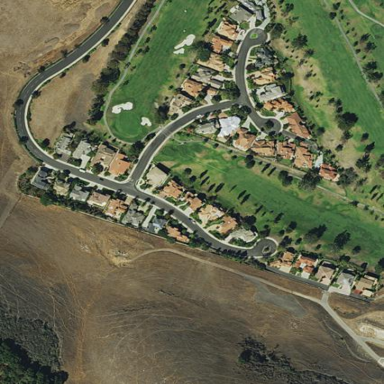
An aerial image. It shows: Gated residential area.